Interaction volume radius: 5 \u00c5
Interaction volume height: 10 \u00c5
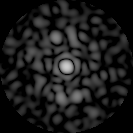
Disorder parameter: 0.7804